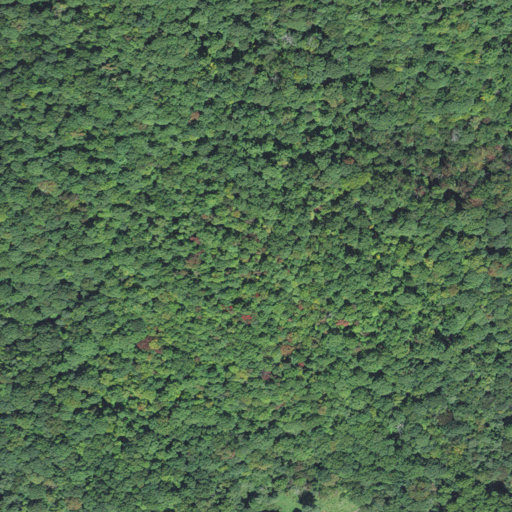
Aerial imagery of ridge(s) in North Carolina named Gooseberry Ridge containing deciduous forest and mixed forest